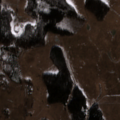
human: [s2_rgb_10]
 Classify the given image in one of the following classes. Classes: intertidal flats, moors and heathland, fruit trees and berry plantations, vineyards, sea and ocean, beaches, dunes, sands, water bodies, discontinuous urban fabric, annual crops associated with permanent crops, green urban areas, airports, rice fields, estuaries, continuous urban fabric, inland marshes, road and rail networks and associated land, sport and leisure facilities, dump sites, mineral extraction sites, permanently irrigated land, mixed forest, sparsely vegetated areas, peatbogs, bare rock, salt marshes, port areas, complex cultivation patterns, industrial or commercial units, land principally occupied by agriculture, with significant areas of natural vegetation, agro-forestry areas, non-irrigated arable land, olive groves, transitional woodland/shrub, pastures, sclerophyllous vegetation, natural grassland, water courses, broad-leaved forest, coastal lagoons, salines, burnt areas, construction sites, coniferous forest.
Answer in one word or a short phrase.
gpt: pastures, complex cultivation patterns, mixed forest